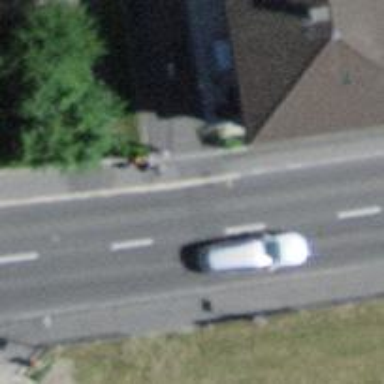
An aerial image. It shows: Public transport stop position.